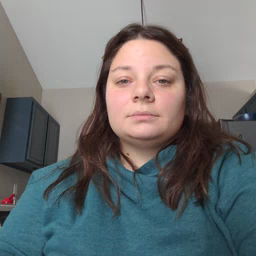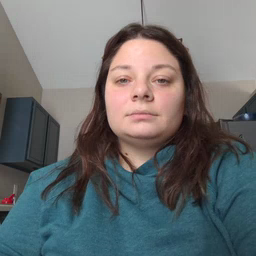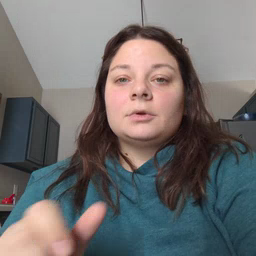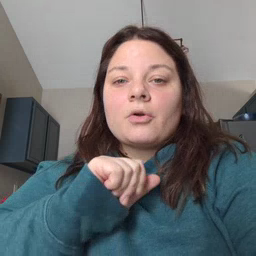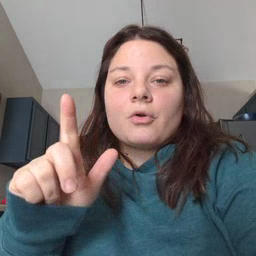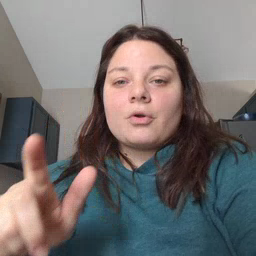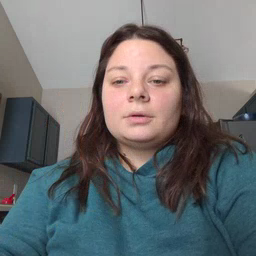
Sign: all